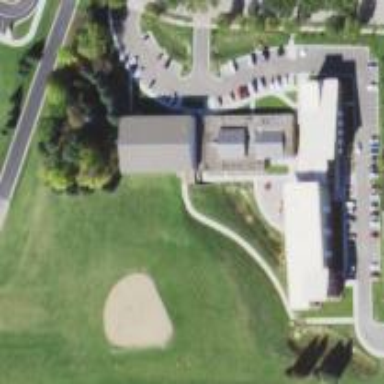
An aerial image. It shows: School.